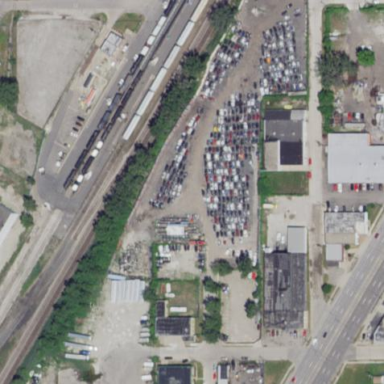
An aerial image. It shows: Scrap yard located in industrial area.